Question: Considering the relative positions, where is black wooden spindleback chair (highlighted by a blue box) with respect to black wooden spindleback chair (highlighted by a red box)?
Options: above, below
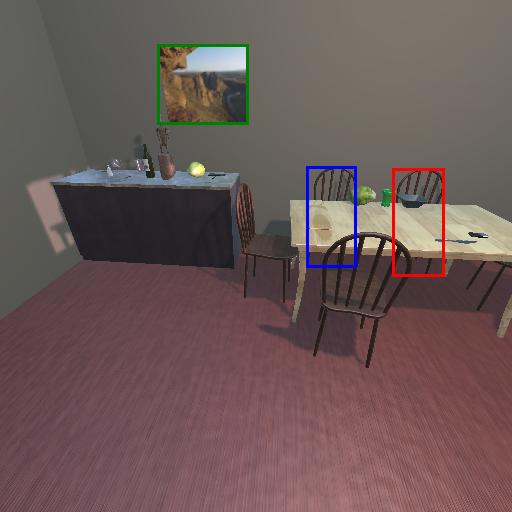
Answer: above